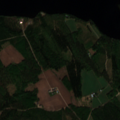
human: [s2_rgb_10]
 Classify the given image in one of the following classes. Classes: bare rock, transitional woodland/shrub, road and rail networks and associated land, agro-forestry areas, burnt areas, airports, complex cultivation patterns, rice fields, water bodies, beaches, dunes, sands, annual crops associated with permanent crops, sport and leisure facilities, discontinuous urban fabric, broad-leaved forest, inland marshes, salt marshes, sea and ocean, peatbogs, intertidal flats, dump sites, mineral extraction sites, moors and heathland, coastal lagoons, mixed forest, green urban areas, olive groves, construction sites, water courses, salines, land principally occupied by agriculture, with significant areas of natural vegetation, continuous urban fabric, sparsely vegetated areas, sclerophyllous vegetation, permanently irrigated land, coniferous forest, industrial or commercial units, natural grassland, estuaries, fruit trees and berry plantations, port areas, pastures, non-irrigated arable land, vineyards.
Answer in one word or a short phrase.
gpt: mixed forest, transitional woodland/shrub, water bodies